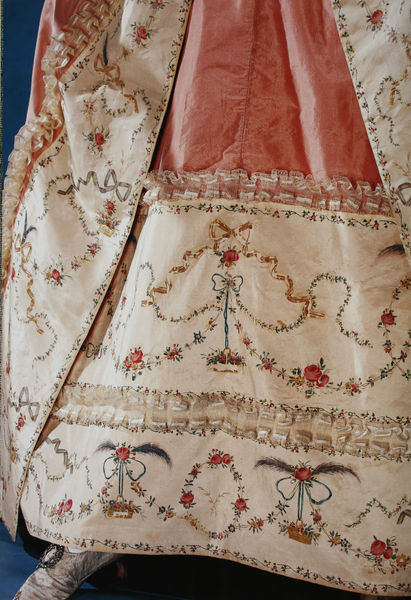
Titel: Kleid (Robe à la francaise) - Detail
Standort: Kyoto (Japan)
Institution: Kyoto Costume Institute
Schlagwörter: blau, blätter, feder, fuß, weiß, grün, ausschnitt, blume, blumen, bunt, frau, hell, hintergrund, kleid, licht, pastell, schmuck, tisch, blüte, blüten, dame, rose, rosen, rot, tuch, beige, mode, muster, ornament, rock, schleife, teppich, band, barock, falten, federn, lang, leinen, spitze, weit, tischtuch, bestickt, gewand, gold, kostüm, mantel, stickerei, stoff, kind, saum, girlande, schleifen, borte, rosa, seide, zart, esel, kreis, oval, ranken, japan, schuhe, körbe, klein, blümchen, rand, könig, bordüre, falte, weib, detail, floral, ornamente, verzierung, streifen, altrosa, glänzend, überwurf, posament, socke, rüsche, rüschen, fein, naht, ring, satin, zierlich, foto, fotografie, schimmer, schnalle, linie, symmetrisch, schuh, kranz, brokat, ranke, girlanden, lachs, photo, verziert, stück, mittelalter, balu, kränze, stickereien, gestickt, breit, empire, gewebe, borde, abfolge, gewebt, historisch, maschen, ringförmig, hellrot, kyoto, tokyo, gewad, näherei, bordpre, stoffschuh, rüsschen, deitailansicht